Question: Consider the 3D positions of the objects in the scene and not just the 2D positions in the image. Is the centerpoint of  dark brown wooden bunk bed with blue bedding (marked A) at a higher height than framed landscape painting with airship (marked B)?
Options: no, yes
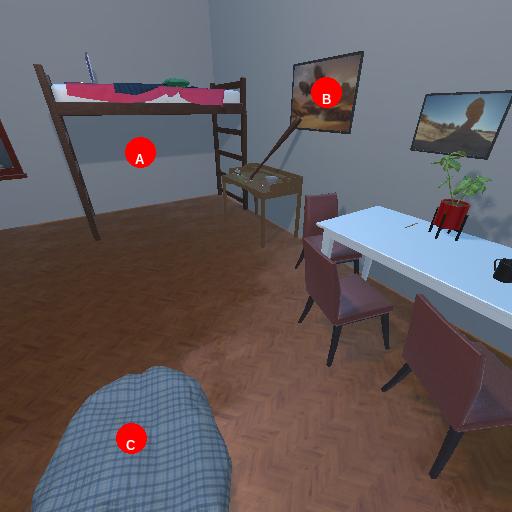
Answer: no